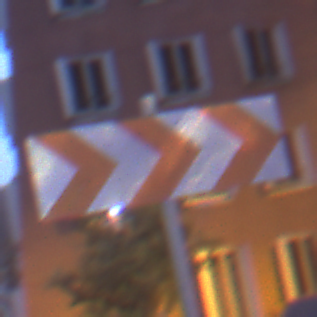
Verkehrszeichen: RichtungstafelnInKurvenGrossLinks
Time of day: Night
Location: Outdoor (Urban)
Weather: PartlyCloudy
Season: NotSpecified
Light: Artificial